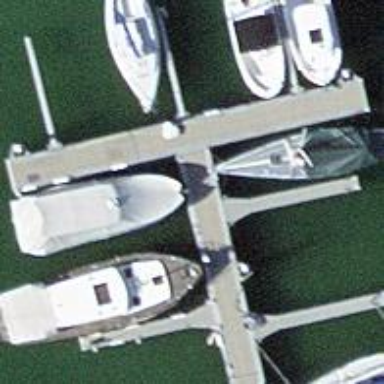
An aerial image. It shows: Man-made pier.